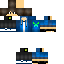
A male human skin with medium skin, wearing brown long hair dressed in a blue hoodie and black pants, featuring a closed mouth.